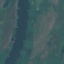
Land use / land cover class: River